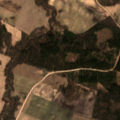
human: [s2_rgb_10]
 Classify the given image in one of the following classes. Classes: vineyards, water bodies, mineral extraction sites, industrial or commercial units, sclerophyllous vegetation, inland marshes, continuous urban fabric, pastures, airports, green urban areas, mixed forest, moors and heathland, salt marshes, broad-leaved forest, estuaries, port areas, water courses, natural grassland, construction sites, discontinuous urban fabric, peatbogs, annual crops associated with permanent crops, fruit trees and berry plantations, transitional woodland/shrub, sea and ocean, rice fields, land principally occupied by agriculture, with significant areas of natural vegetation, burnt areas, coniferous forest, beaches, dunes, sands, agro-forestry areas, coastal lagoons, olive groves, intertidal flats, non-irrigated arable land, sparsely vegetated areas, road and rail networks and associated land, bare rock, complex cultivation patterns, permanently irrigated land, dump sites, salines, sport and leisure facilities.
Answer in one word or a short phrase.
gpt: non-irrigated arable land, pastures, land principally occupied by agriculture, with significant areas of natural vegetation, broad-leaved forest, coniferous forest, mixed forest, transitional woodland/shrub